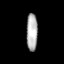
Tissue: lung
Cell type: Epithelial cells
Senescence score: 0.1835
Nuclear area (px): 410
Mean DAPI intensity: 175.232